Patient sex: M
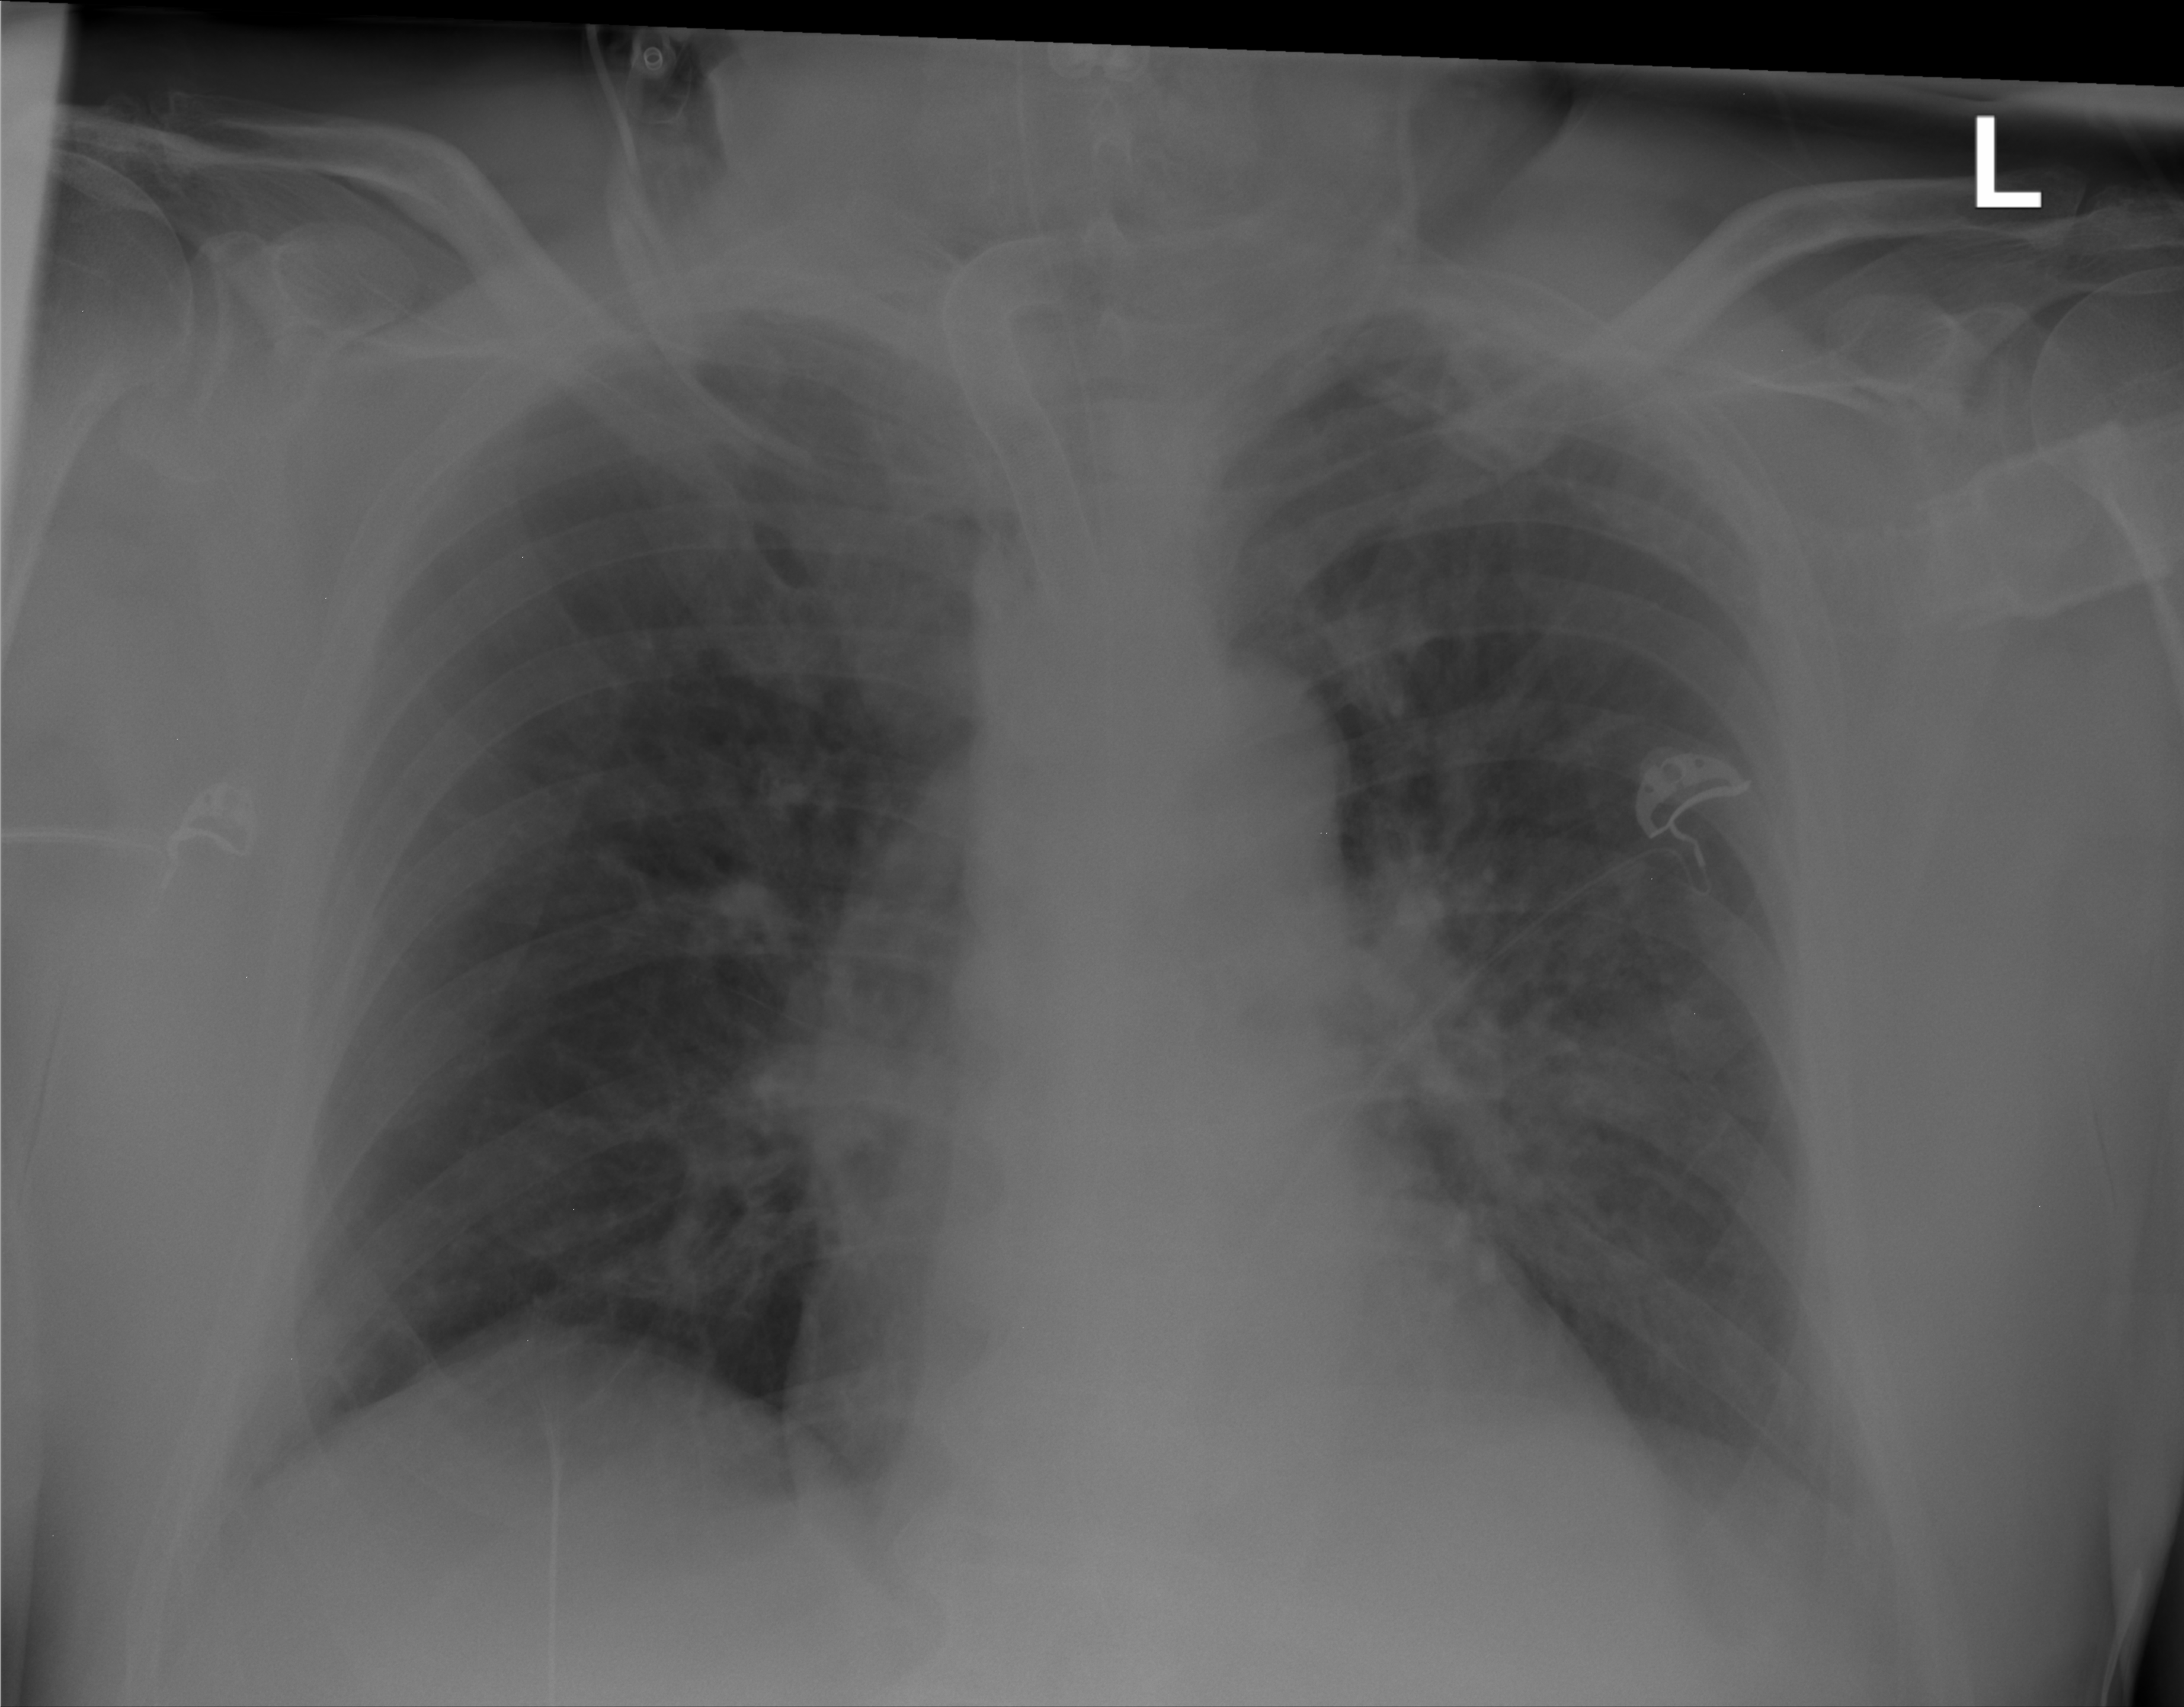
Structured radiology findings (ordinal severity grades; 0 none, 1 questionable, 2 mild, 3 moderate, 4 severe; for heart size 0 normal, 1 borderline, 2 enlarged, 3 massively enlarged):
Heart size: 0
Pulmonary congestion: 0
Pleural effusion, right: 0
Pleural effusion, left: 0
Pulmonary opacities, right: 0
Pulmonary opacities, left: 2
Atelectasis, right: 0
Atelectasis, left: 0